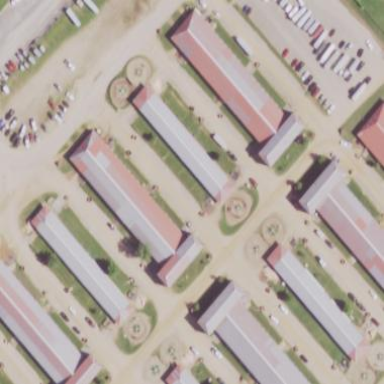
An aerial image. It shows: Stable building.